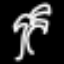
Label: palm tree